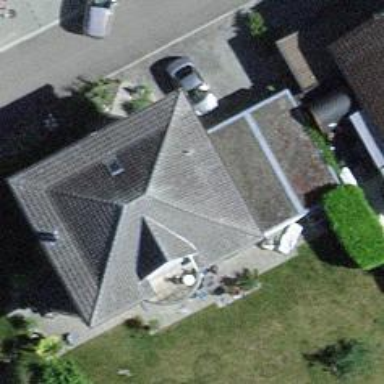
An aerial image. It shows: Garage building.